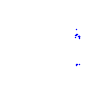
Particle: proton